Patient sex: M
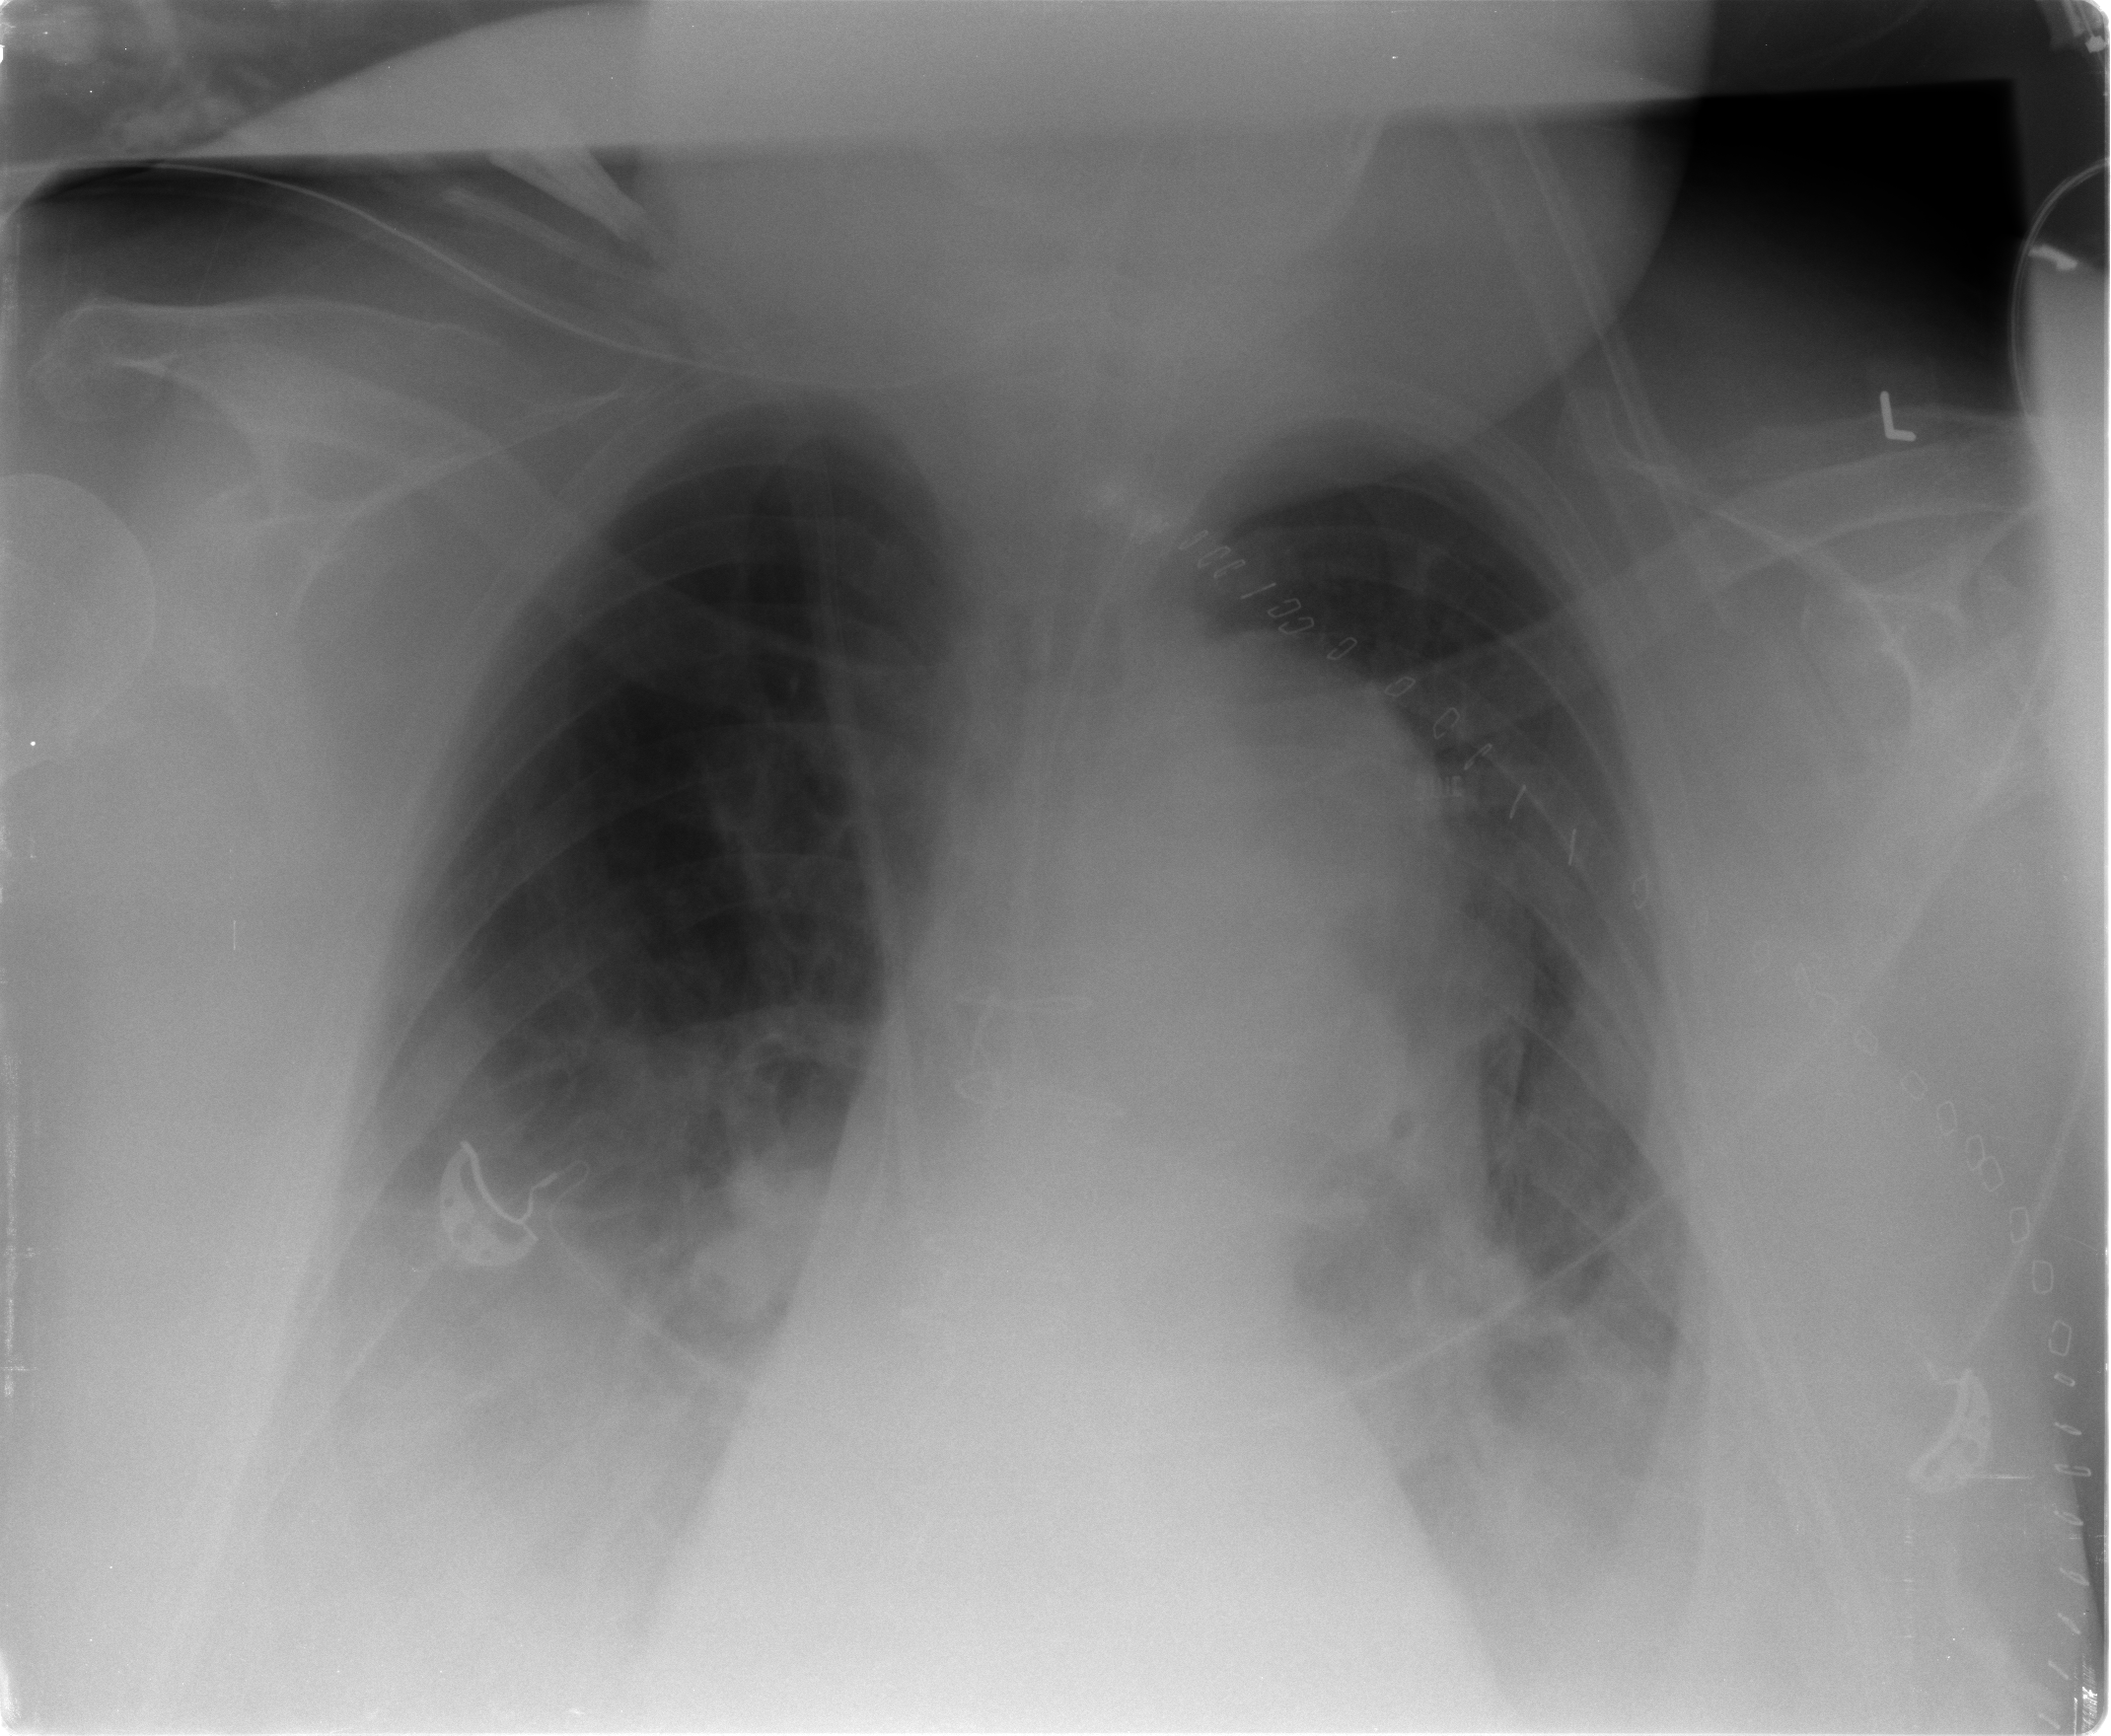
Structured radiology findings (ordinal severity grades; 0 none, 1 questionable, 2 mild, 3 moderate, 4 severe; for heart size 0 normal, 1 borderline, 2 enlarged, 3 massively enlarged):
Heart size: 2
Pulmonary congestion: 2
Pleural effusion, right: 3
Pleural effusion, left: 2
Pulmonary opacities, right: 0
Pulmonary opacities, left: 2
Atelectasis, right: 0
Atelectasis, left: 1